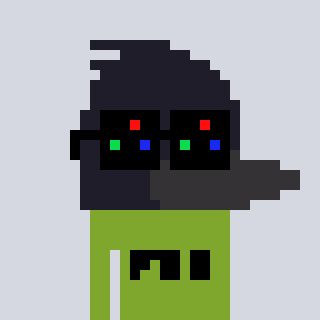
a pixel art character with square black sunglasses, a raven-shaped head and a slimegreen-colored body on a cool background